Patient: sex M, age 38
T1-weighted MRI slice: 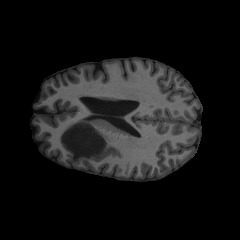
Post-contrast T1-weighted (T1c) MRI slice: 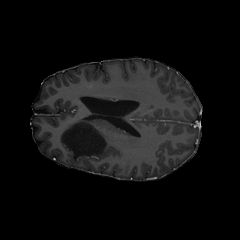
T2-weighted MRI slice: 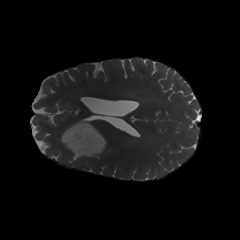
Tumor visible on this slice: yes
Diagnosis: Astrocytoma, IDH-mutant
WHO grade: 3